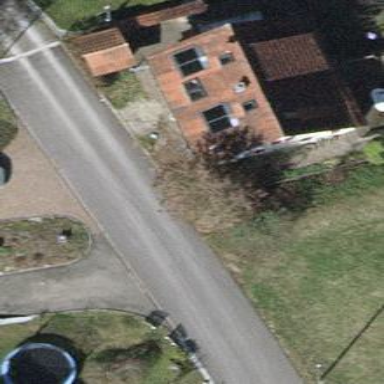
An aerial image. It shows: Building with gabled roof.